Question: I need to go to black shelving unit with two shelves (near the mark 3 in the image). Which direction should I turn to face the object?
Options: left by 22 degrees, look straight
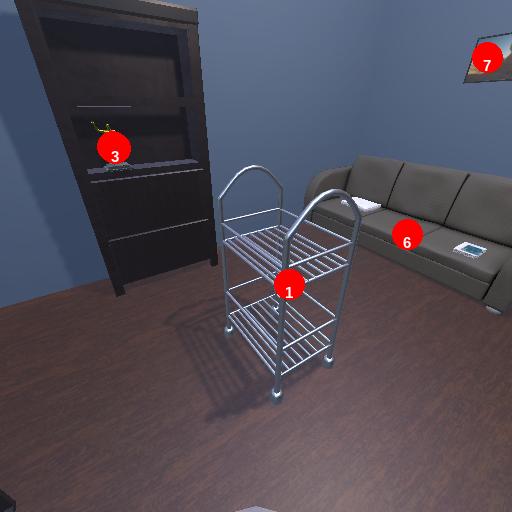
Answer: left by 22 degrees